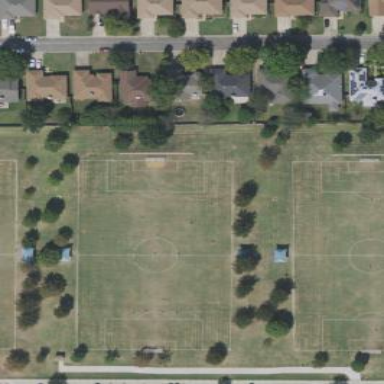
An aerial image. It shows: Soccer pitch designated for leisure and sports activities.